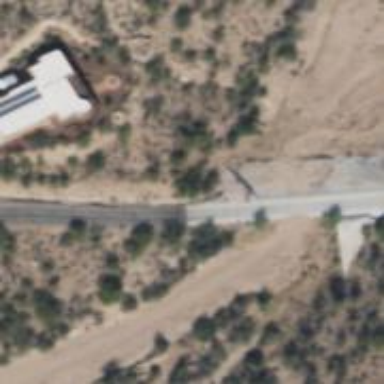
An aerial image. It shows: Residential road with bridge.